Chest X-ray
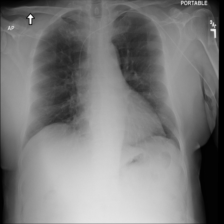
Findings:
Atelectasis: negative
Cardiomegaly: negative
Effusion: negative
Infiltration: negative
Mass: negative
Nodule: negative
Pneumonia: negative
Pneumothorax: negative
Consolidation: negative
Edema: negative
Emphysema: negative
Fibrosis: negative
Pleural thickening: negative
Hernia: negative